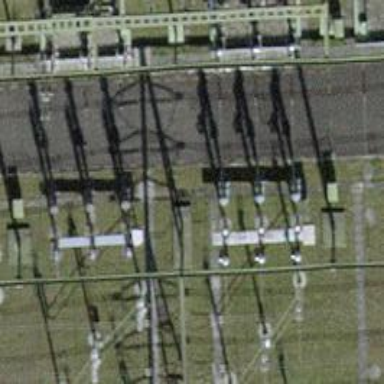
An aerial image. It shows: Insulator used in power systems.